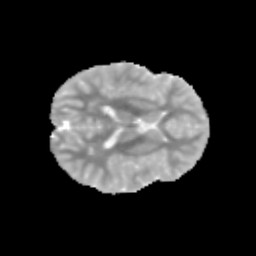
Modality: MD
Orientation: axial
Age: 9
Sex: female
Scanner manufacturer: siemens
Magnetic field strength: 3 T
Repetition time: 3.8 s
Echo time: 0.07 s